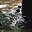
Label: 1